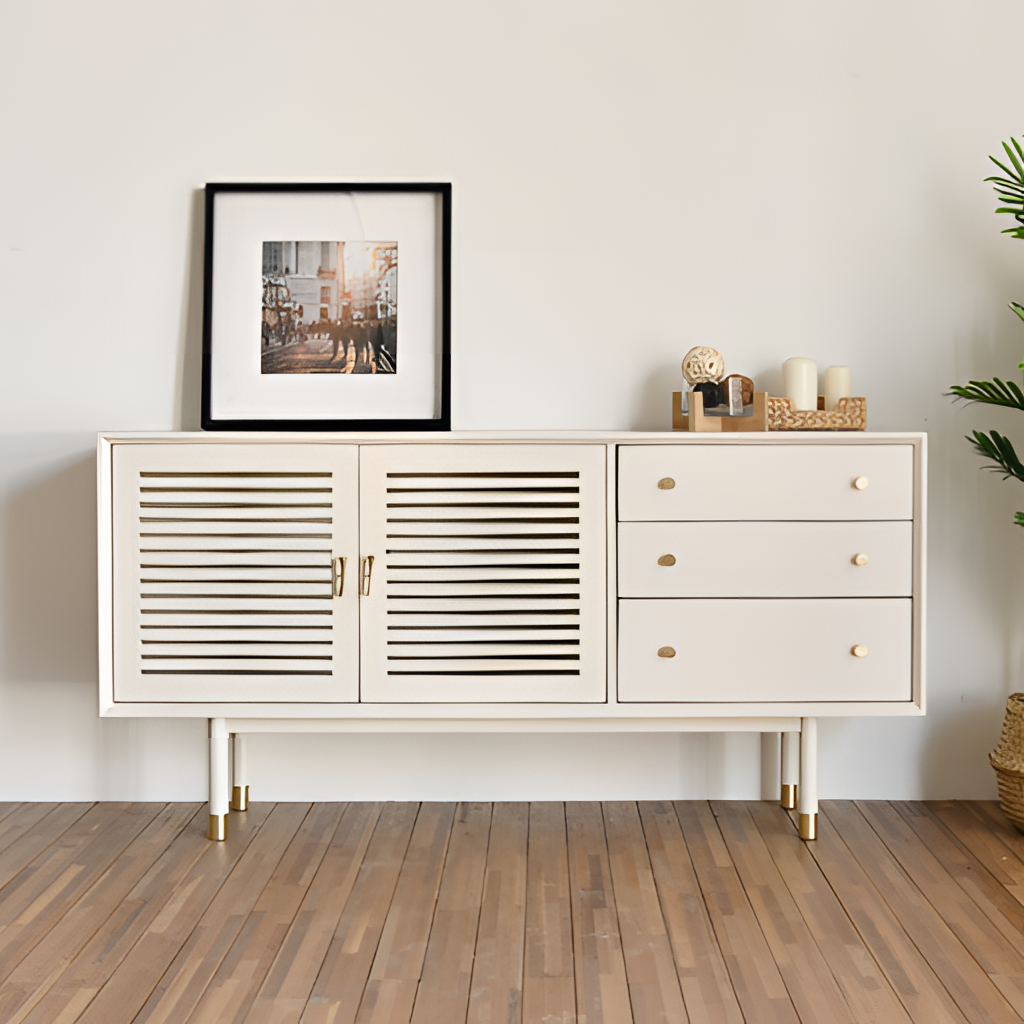
living room, white wood sideboard, modern, white paint wallpaper, with solid pattern, wood flooring, with plank pattern